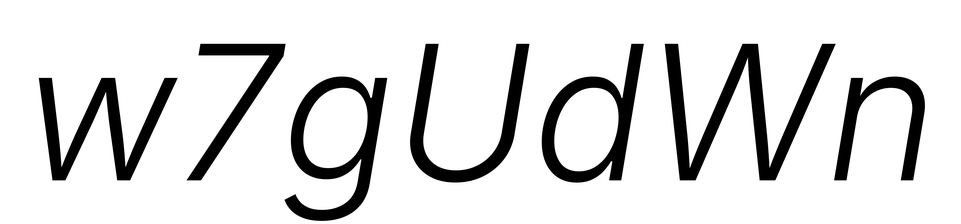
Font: Inter-Italic_Light_Italic